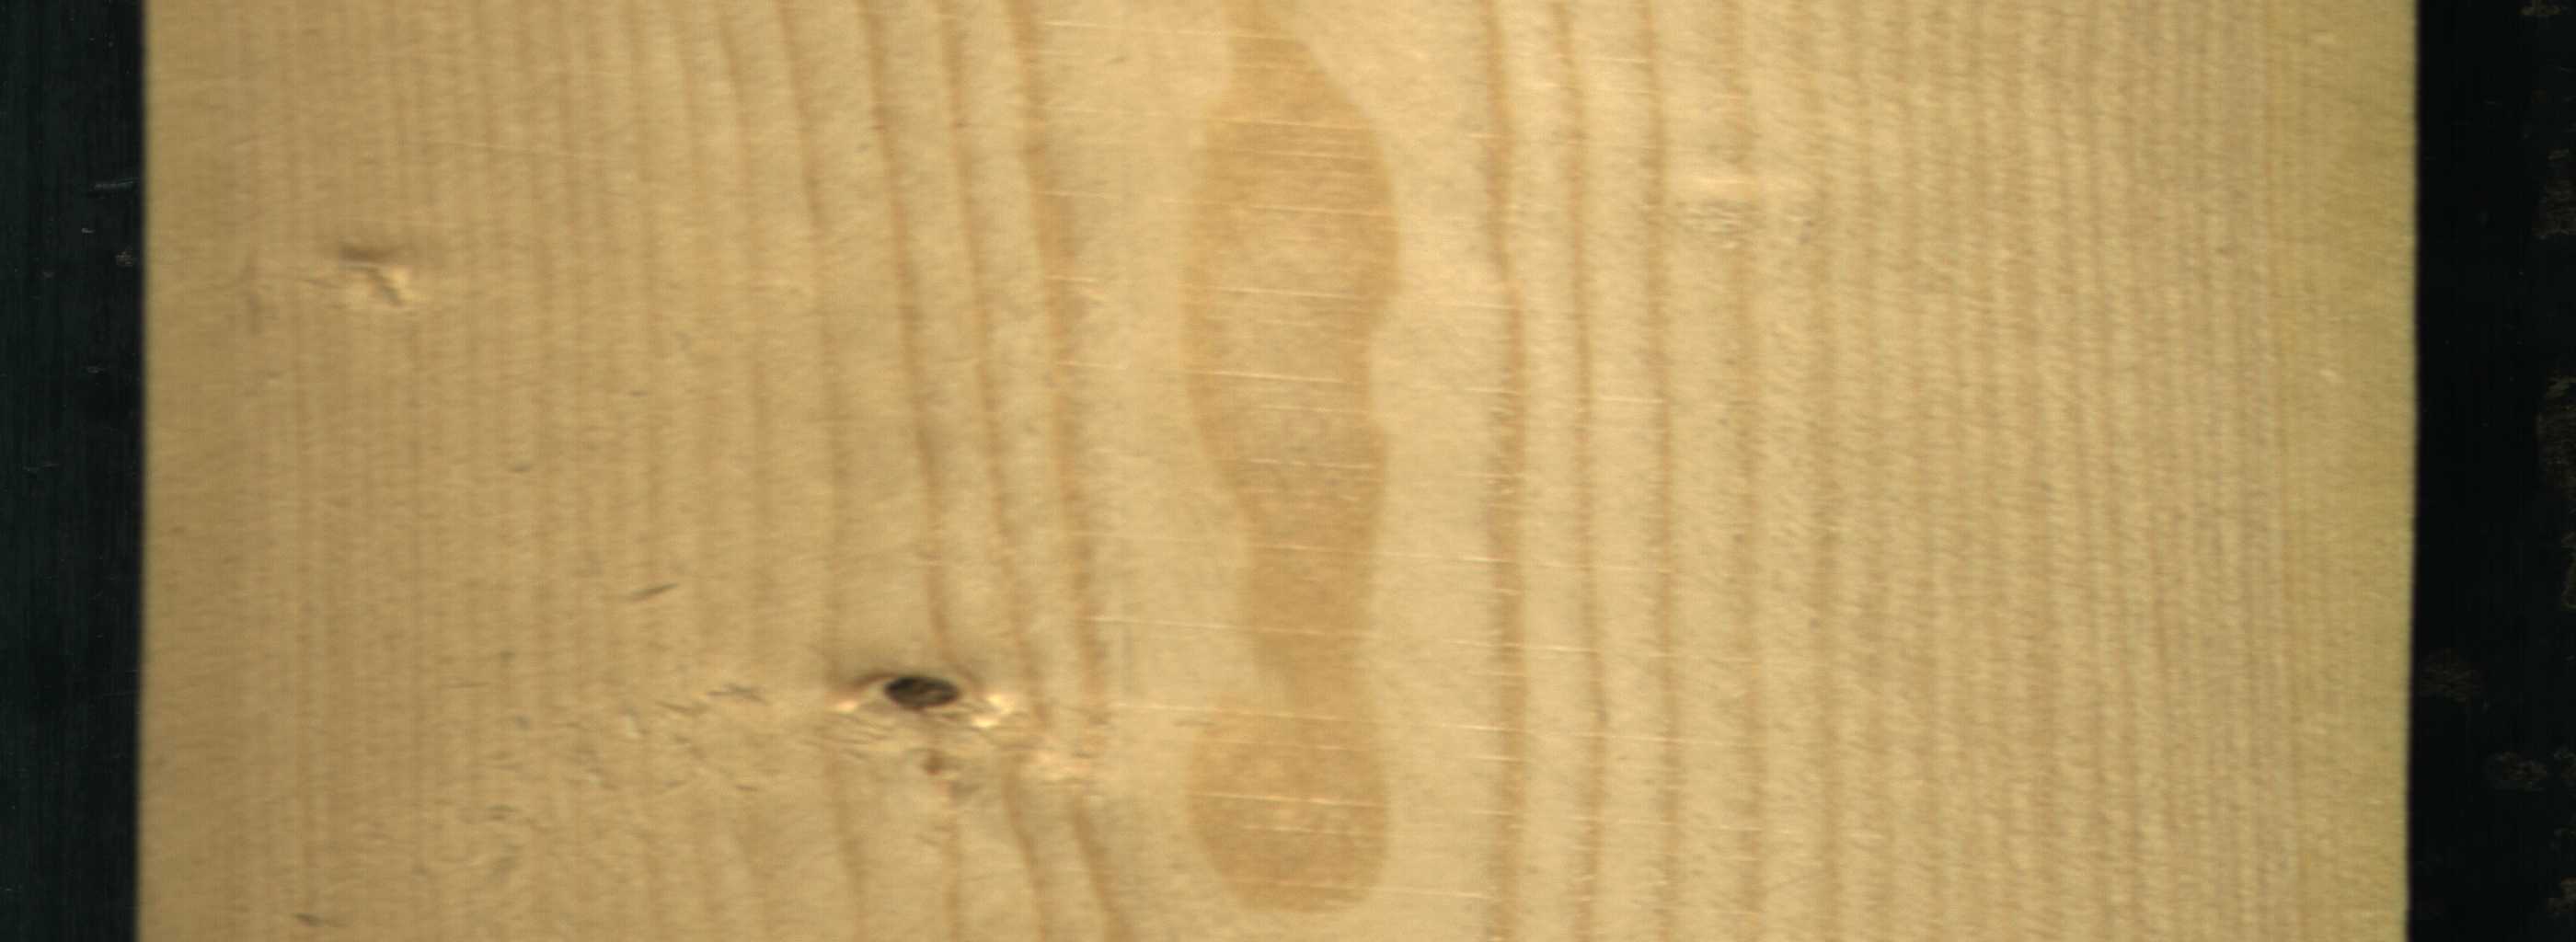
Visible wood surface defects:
Dead_Knot